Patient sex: M
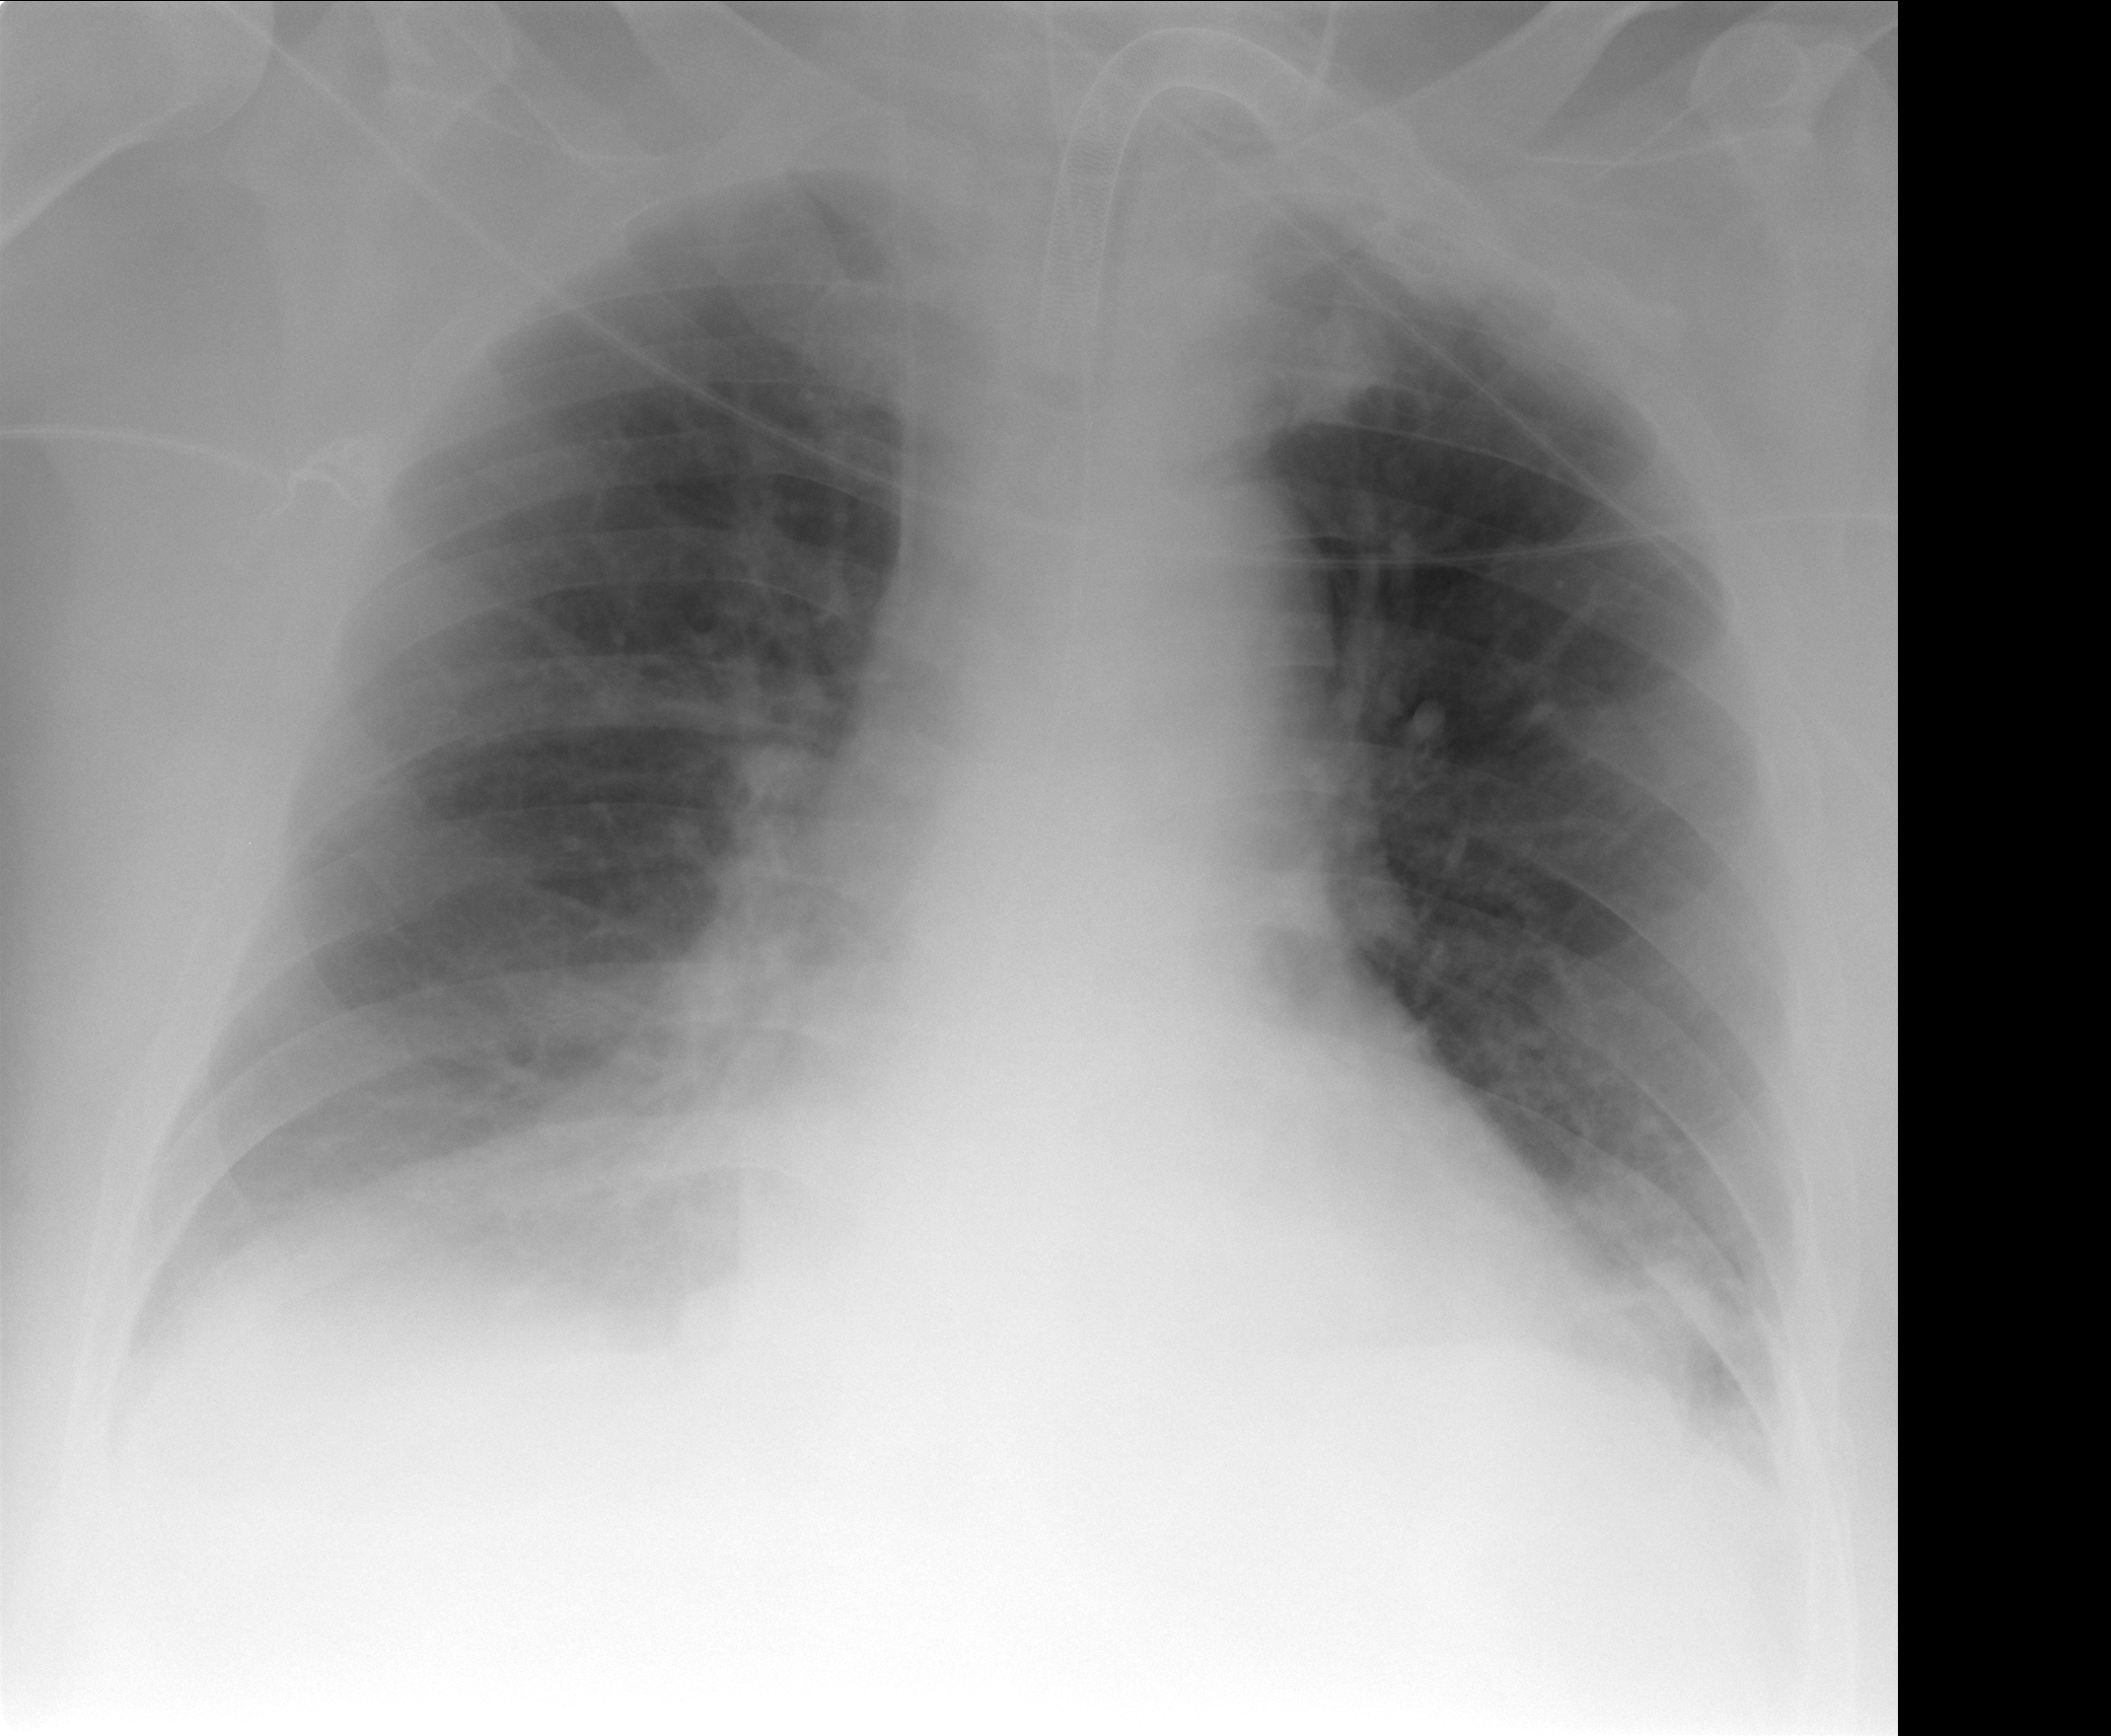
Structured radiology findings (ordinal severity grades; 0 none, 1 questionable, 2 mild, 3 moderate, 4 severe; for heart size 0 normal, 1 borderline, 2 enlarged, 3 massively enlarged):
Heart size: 0
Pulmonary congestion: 2
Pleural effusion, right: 2
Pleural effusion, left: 1
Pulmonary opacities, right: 0
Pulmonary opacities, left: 0
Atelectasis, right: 2
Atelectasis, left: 2